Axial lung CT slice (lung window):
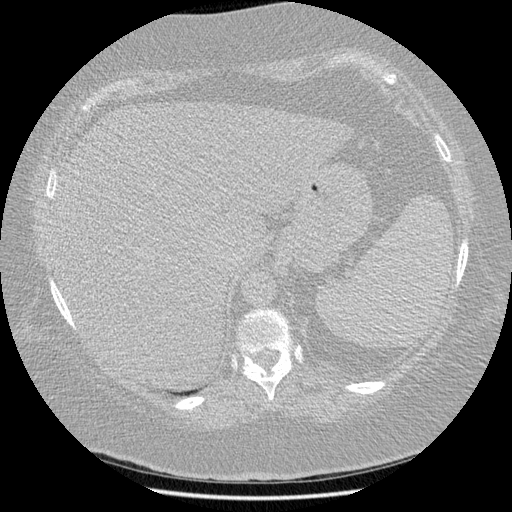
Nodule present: no